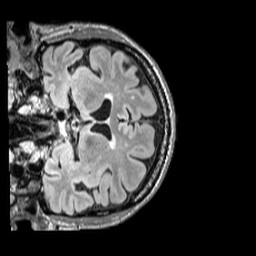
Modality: FLAIR
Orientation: coronal
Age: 72
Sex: male
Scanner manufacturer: siemens
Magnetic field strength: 3 T
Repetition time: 5 s
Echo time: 0.387 s